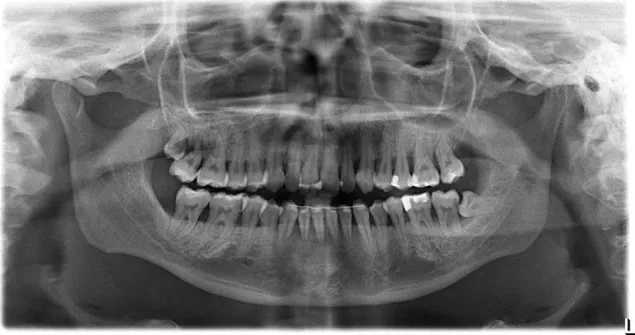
(B) Orthopantomogram. General alveolar bone loss caused by severe chronic periodontitis. The wisdom teeth 18 and 38 are partially erupted and the mandibular anterior teeth are stabilized by a retainer.
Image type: radiology (x_ray)